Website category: university
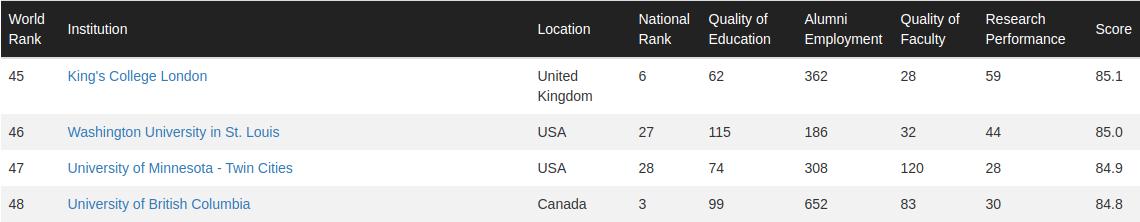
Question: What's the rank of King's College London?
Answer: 45

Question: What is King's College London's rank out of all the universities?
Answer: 45

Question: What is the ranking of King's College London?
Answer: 45

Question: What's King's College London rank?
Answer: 45

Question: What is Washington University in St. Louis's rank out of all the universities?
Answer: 46

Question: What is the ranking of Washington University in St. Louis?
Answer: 46

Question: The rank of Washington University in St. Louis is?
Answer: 46

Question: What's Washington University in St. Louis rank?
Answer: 46

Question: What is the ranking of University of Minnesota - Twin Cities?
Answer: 47

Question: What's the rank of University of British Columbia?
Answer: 48

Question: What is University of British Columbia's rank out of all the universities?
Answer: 48

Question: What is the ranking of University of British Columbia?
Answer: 48

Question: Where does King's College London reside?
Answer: United Kingdom

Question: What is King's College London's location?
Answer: United Kingdom

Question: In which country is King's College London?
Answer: United Kingdom

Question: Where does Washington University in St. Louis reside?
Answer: USA

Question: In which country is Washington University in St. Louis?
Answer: USA

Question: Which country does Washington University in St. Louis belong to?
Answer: USA

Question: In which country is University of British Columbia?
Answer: Canada

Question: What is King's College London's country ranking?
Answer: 6

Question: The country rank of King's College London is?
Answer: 6

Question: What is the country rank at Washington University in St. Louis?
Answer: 27

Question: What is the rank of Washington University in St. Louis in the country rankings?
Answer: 27

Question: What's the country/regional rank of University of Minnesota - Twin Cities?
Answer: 28

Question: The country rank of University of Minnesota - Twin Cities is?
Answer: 28

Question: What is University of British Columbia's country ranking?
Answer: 3

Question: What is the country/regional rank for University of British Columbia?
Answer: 3

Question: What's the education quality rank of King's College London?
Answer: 62

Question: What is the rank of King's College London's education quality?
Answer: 62

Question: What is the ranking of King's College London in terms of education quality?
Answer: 62

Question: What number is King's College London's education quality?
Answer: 62

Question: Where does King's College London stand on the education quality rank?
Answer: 62

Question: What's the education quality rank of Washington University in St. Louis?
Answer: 115

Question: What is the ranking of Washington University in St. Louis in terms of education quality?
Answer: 115

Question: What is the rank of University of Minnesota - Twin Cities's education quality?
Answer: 74

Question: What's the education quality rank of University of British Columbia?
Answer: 99

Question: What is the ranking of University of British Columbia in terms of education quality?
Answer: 99

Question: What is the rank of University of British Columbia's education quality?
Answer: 99

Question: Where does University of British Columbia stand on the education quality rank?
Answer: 99

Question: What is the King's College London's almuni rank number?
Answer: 362

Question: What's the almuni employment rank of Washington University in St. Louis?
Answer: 186

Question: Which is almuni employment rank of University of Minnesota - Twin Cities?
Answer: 308

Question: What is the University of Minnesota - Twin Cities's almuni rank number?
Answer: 308

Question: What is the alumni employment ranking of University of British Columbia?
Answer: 652

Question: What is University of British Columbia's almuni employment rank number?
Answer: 652

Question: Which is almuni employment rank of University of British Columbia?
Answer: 652

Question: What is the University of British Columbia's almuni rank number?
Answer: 652

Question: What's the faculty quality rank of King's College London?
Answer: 28

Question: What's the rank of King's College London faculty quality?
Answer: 28

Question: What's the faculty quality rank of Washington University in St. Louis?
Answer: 32

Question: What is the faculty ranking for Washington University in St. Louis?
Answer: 32

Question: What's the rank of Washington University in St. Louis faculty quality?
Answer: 32

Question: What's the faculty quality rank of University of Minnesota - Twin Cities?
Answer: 120

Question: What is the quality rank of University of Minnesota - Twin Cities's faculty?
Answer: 120

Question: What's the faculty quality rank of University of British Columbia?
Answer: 83

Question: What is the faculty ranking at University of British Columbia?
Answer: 83

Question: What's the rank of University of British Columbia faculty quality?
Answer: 83

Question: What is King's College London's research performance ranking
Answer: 59

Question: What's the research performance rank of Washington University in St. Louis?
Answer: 44

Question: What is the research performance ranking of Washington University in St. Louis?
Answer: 44

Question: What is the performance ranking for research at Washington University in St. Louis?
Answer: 44

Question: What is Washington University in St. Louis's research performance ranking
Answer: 44

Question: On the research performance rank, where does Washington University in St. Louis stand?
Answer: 44

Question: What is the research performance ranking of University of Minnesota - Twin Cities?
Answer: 28